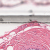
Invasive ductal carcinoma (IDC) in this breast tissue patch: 0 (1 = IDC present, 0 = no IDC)